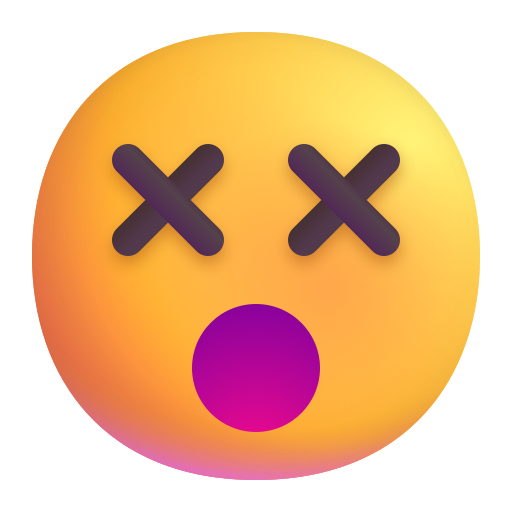
knocked out face color